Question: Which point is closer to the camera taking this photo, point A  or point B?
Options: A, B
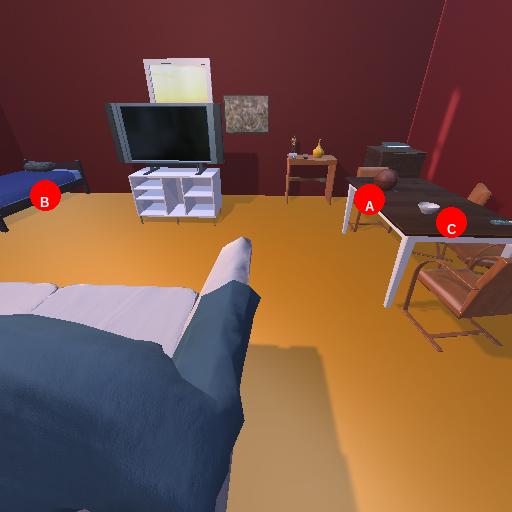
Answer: A